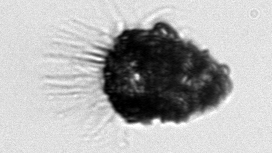
Label: Stenosemella_pacifica